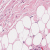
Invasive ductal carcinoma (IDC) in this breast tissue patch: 0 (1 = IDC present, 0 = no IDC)